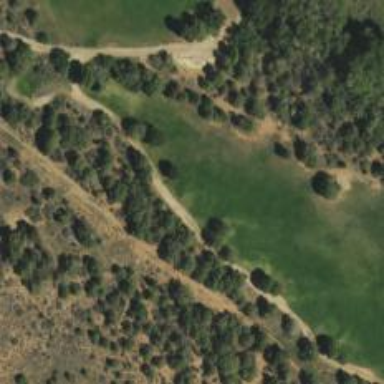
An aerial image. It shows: Path for both road and golf.